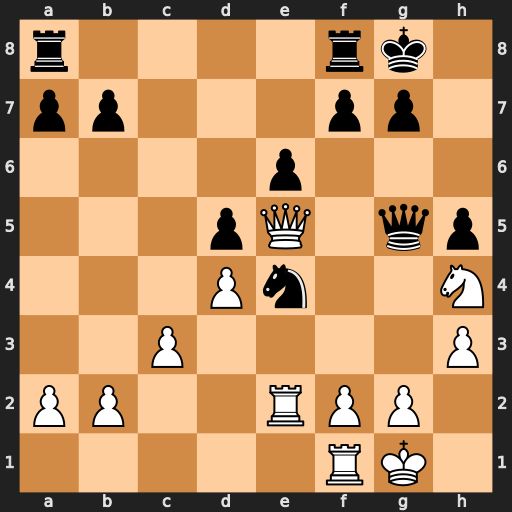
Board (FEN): r4rk1/pp3pp1/4p3/3pQ1qp/3Pn2N/2P4P/PP2RPP1/5RK1
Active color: w
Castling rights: -
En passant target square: -
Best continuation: Rxe4 Qxe5 Rxe5